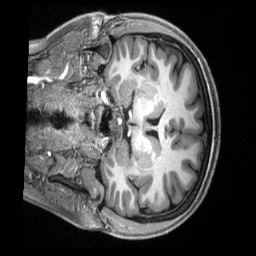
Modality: T1w
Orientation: coronal
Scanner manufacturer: siemens
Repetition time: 2.5 s
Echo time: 0.00231 s